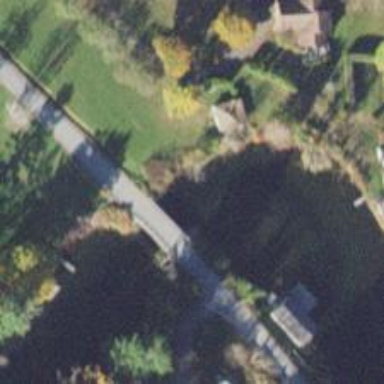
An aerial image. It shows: Unclassified road with asphalt surface running over bridge.